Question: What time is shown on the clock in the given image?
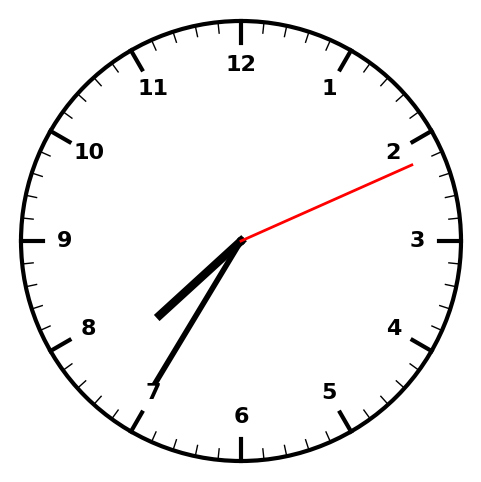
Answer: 07:35:11